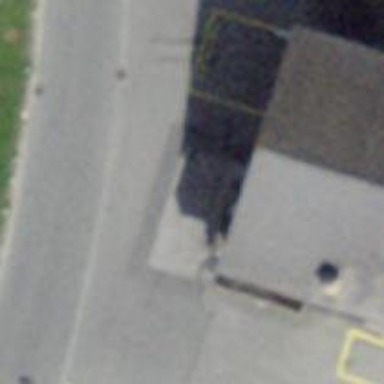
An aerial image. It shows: Fuel station.